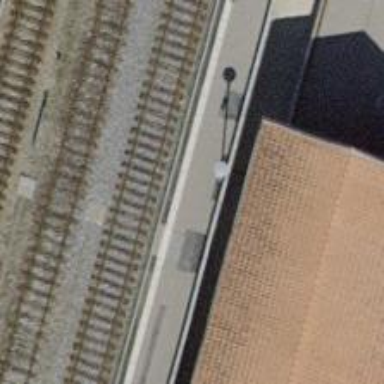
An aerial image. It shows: Public transport stop position along the railway.